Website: bh-photo
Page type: customer-info-address
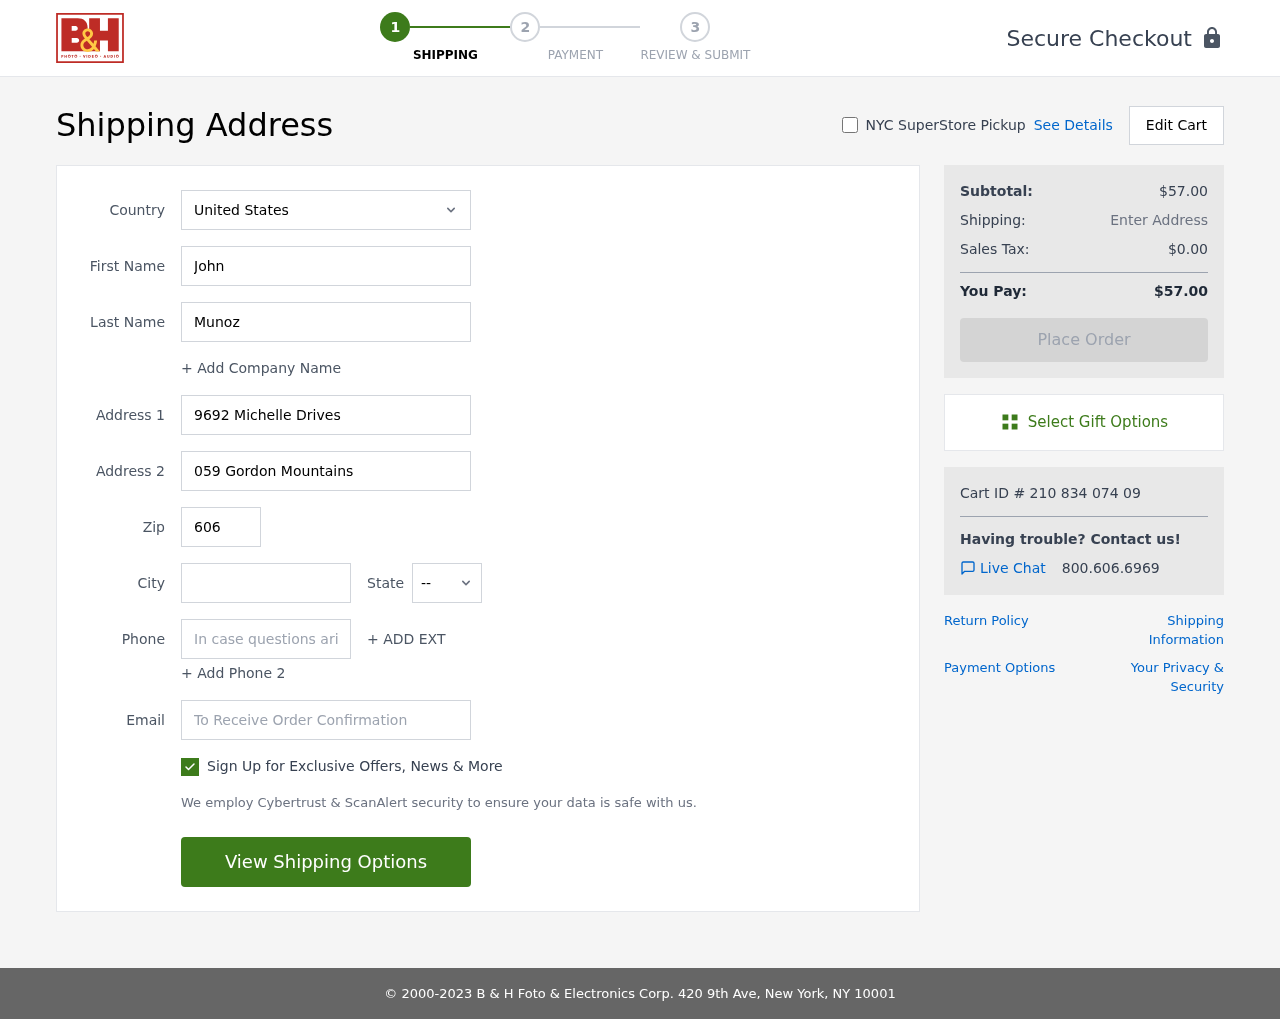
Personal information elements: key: PII_CITY
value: Jeremychester
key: PII_COUNTRY
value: United States
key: PII_EMAIL
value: john_munoz@yahoo.com
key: PII_FIRSTNAME
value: John
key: PII_LASTNAME
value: Munoz
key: PII_PHONE
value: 8178660710
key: PII_POSTCODE
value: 60632
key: PII_STATE_ABBR
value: AK
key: PII_STREET
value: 9692 Michelle Drives
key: PII_STREET2
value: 059 Gordon Mountains
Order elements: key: ORDER_SUBTOTAL
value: $57.00
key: ORDER_TAX
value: $0.00
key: ORDER_TOTAL
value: $57.00
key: ORDER_ID
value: Cart ID # 210 834 074 09